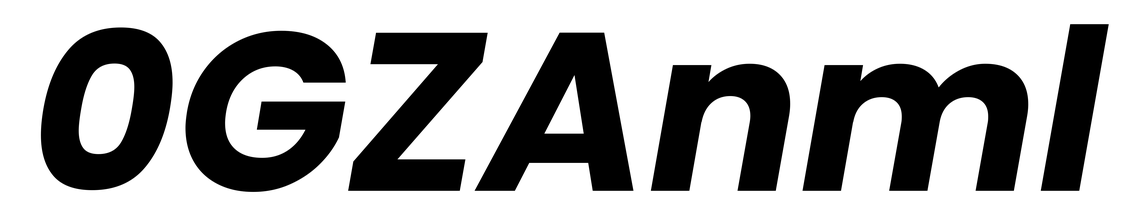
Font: Poppins-BoldItalic